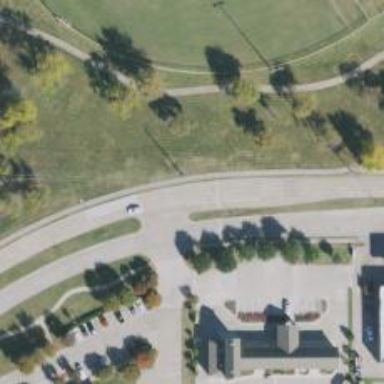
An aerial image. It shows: Secondary road with separate sidewalk.